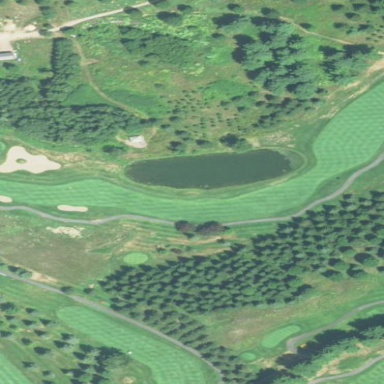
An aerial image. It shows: Rough grassy area used for golf.